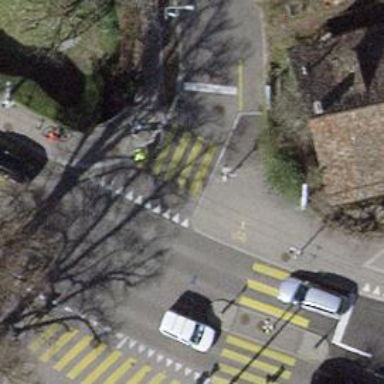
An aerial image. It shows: Kerb barrier.